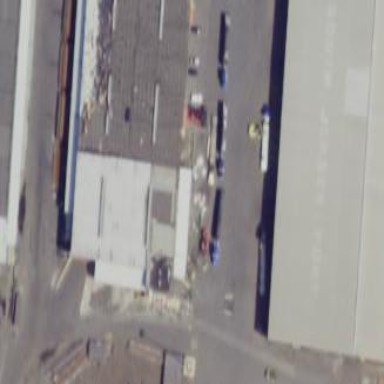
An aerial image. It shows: Industrial building.